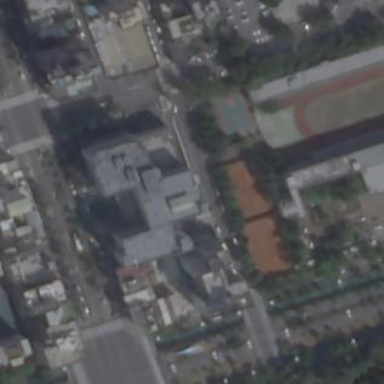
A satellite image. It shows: Healthcare facility identified as hospital.